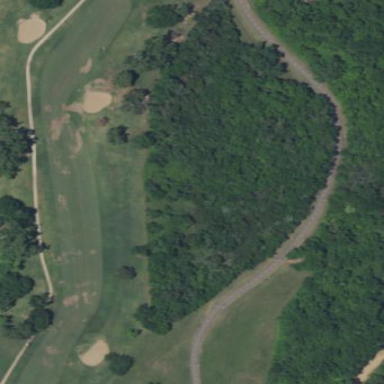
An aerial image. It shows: Grassy area designated as golf fairway.